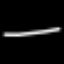
Label: line